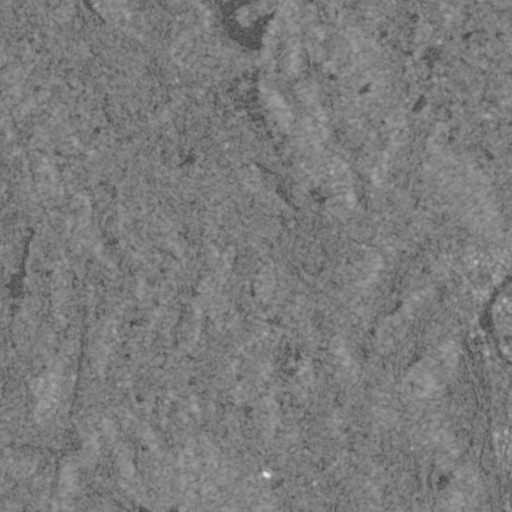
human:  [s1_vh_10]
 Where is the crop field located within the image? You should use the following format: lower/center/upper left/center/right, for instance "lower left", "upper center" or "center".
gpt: The crop field is located in the lower right of the image.
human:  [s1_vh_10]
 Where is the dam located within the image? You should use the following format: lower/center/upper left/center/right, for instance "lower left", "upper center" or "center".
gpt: The dam is located in the upper center of the image.
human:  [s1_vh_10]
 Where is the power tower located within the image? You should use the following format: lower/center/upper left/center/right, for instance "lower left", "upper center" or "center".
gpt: The power tower is located in the upper center of the image.
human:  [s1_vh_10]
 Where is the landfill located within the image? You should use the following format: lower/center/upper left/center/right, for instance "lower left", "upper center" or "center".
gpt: There is no landfill in the image.

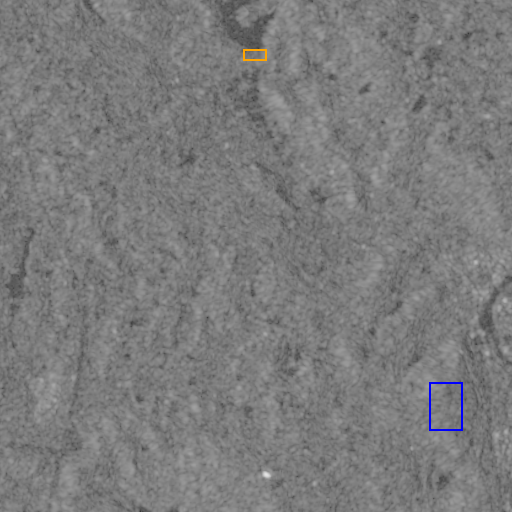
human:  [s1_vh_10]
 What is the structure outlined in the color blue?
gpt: The structure outlined in blue is a crop field.
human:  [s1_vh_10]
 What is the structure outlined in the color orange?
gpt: The structure outlined in orange is a dam.
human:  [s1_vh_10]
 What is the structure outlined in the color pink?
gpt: There is no pink outline.